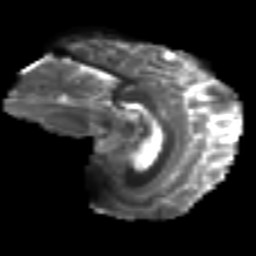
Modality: T2w
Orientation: sagittal
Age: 33
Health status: ill
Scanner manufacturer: philips
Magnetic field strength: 3 T
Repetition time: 9 s
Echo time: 0.127 s